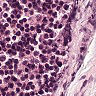
Metastatic tissue present: no